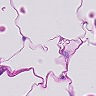
Metastatic tissue present: no